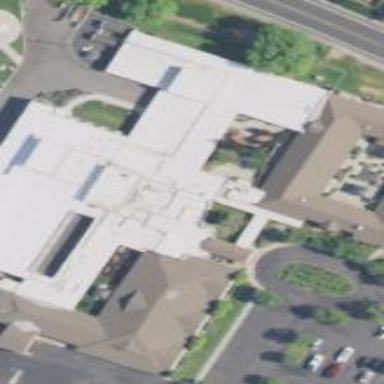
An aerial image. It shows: Hospital building.